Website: walmart
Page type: customer-info-address
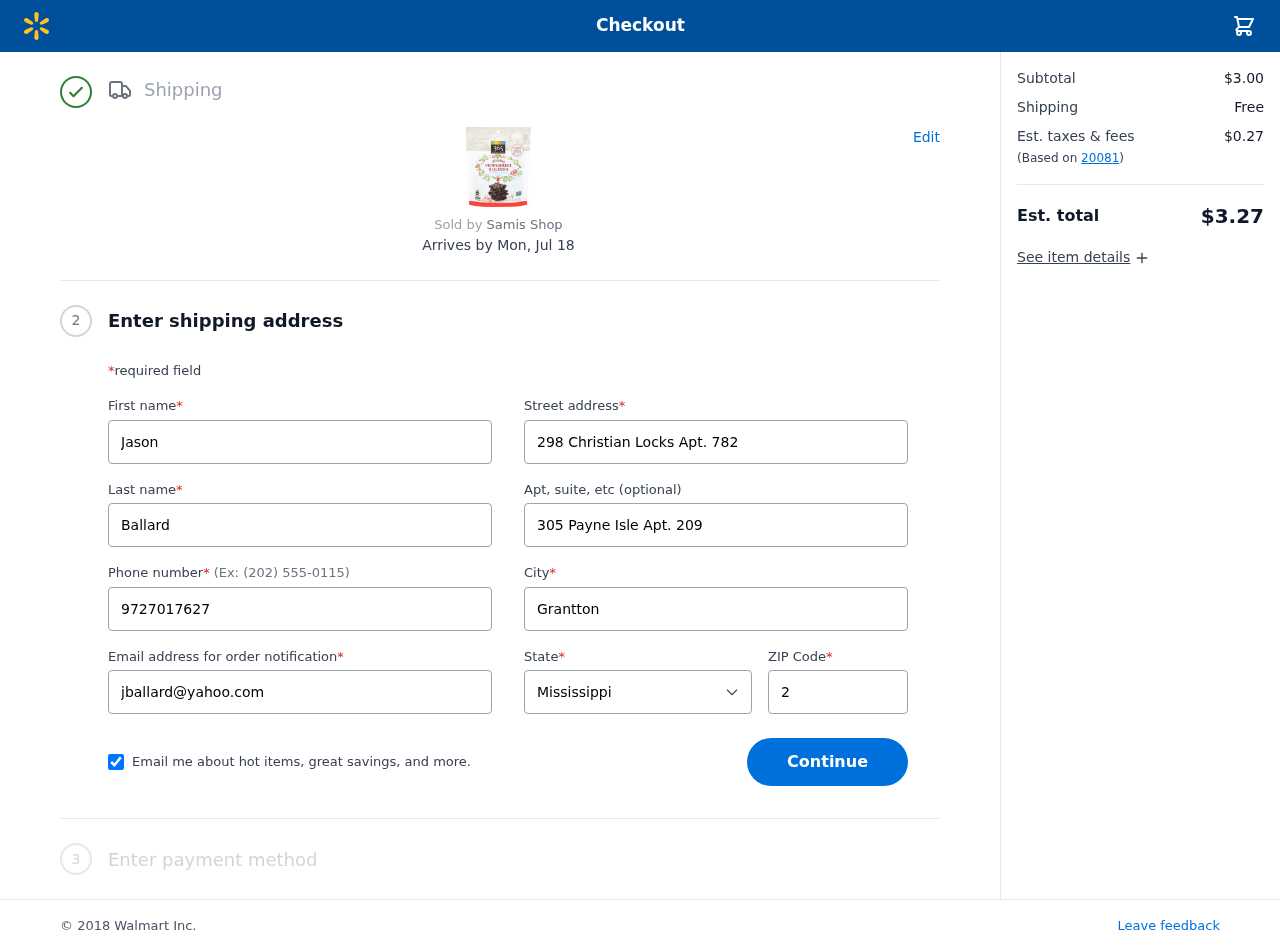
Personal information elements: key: PII_CITY
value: Grantton
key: PII_EMAIL
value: jballard@yahoo.com
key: PII_FIRSTNAME
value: Jason
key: PII_LASTNAME
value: Ballard
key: PII_PHONE
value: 9727017627
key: PII_POSTCODE
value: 20081
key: PII_STATE
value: Mississippi
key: PII_STREET
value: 298 Christian Locks Apt. 782
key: PII_STREET2
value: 305 Payne Isle Apt. 209
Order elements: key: ORDER_DELIVERY_DATE
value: Mon, Jul 18
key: ORDER_SUBTOTAL
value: $3.00
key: ORDER_SHIPPING_COST
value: Free
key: ORDER_TAX
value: $0.27
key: ORDER_TOTAL
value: $3.27